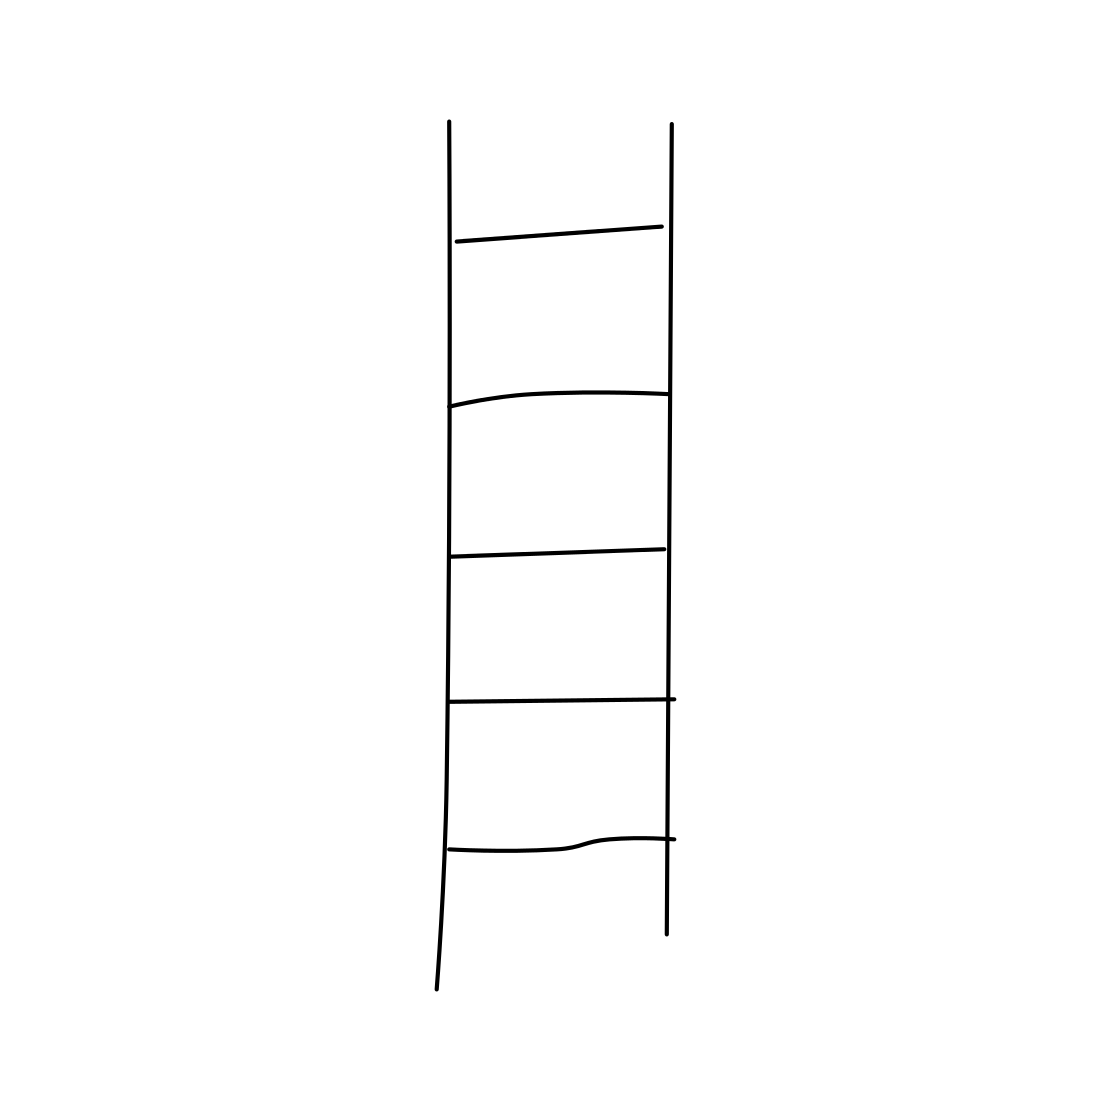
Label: ladder